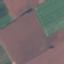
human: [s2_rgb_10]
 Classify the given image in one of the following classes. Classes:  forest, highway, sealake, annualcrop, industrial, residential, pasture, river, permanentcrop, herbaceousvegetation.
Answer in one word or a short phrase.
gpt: AnnualCrop